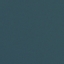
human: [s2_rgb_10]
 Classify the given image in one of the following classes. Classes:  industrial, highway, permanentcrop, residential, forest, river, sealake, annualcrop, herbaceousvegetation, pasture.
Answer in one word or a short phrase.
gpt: SeaLake